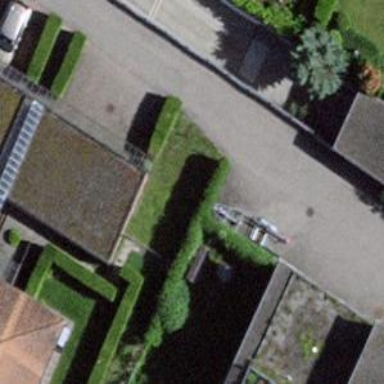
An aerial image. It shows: Hedge acting as barrier.